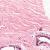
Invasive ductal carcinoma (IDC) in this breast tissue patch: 0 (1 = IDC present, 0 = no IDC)